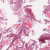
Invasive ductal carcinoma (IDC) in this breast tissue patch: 0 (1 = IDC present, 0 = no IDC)